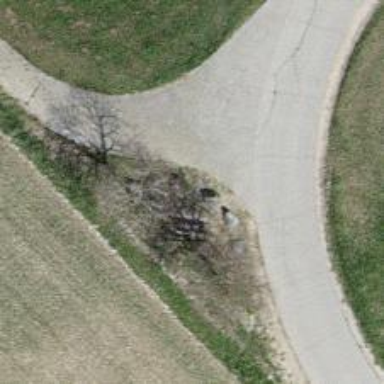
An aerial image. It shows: Bench.